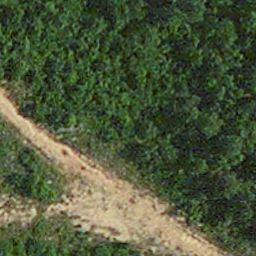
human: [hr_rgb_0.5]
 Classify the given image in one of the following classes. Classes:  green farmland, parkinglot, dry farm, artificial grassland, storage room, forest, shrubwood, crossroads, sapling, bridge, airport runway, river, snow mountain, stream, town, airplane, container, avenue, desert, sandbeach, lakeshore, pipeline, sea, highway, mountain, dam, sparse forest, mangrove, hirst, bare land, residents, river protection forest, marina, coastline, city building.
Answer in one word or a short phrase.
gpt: avenue